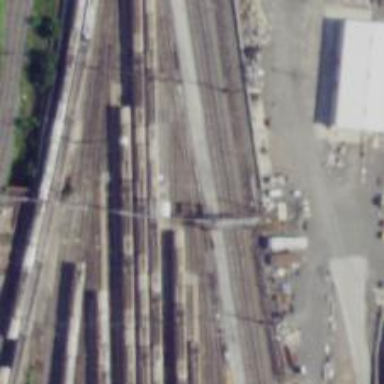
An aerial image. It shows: Railway yard.